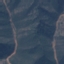
Land use / land cover: HerbaceousVegetation